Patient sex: M
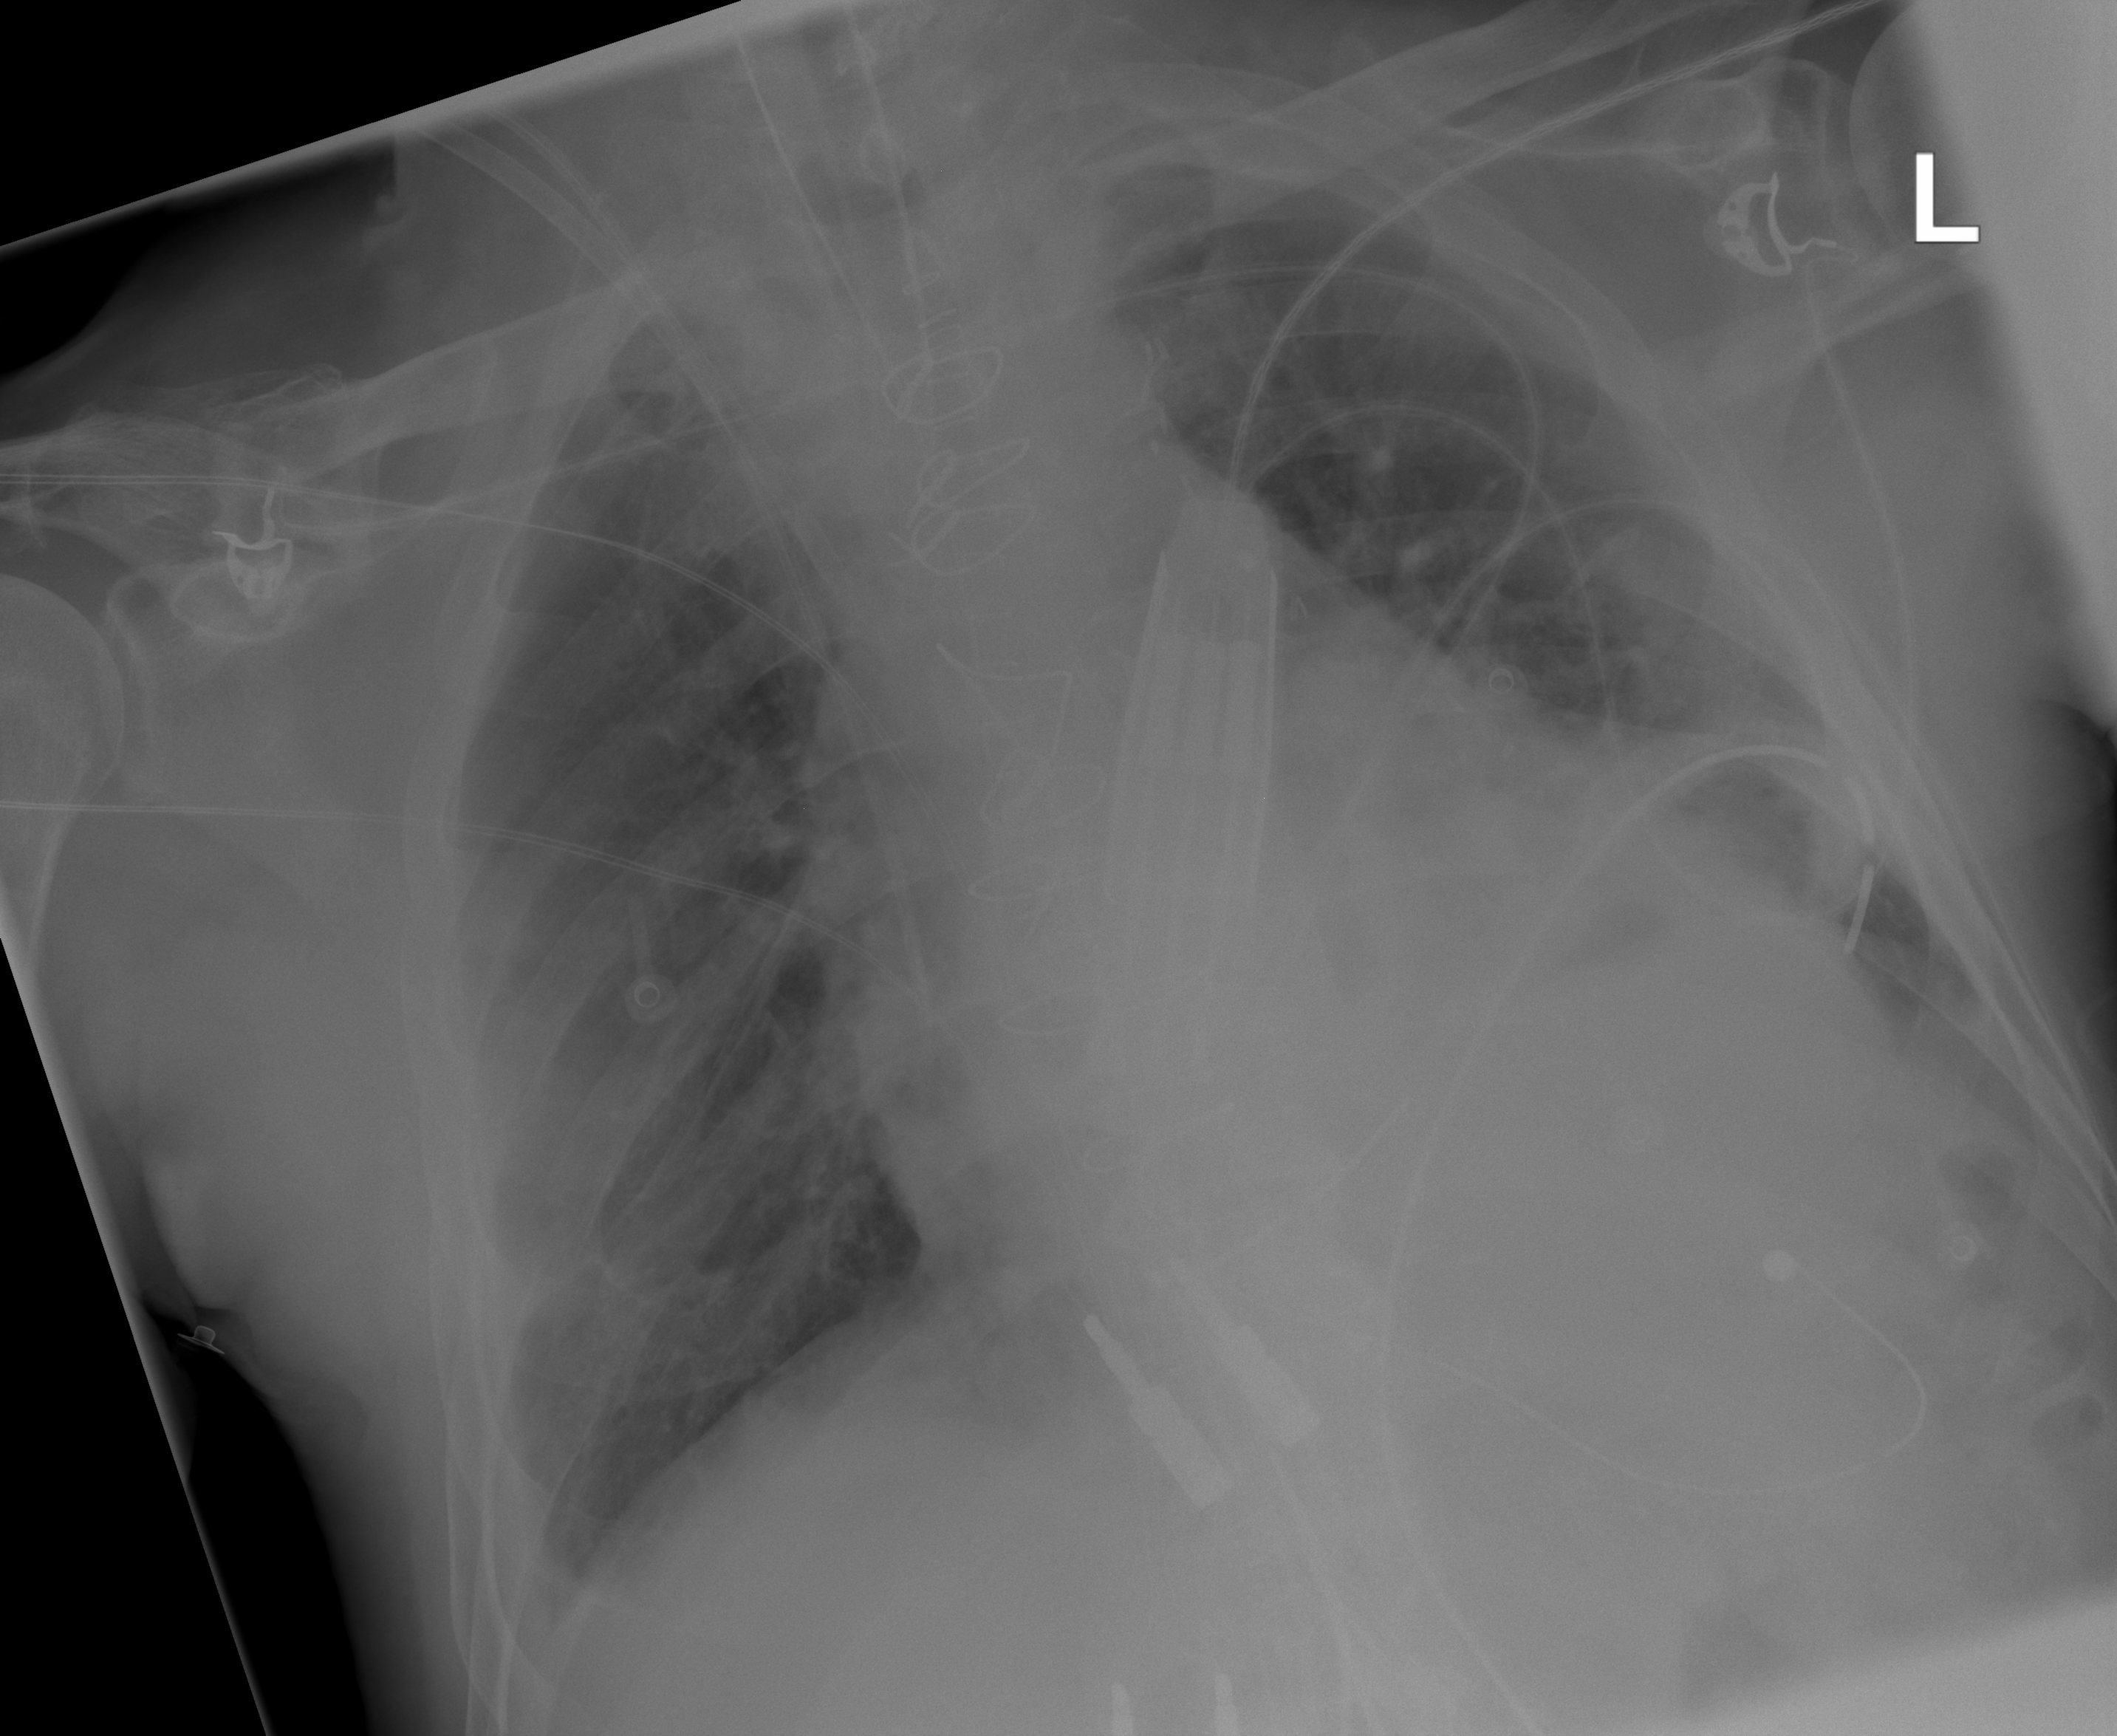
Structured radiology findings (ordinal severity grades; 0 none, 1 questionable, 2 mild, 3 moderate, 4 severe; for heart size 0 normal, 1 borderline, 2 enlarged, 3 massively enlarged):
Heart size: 0
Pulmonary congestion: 1
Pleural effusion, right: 0
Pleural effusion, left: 1
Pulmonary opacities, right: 0
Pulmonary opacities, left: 0
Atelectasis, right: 1
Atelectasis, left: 1